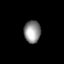
Tissue: lung
Cell type: Endothelial cells
Senescence score: 0.583
Nuclear area (px): 360
Mean DAPI intensity: 145.667